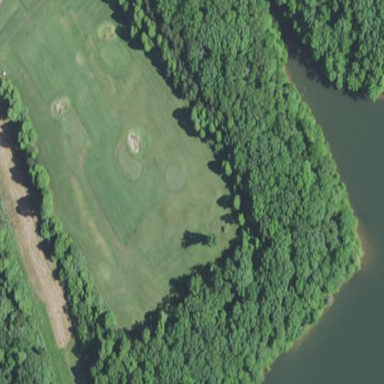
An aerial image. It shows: Area of rough grass used for golf.